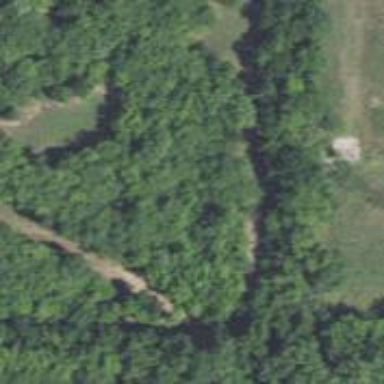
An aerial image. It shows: Disc golf hole.